Brain MRI, t1w sequence, axial 2D slice.
Patient: age 43, sex F, weight 95 kg, height 1.95 m
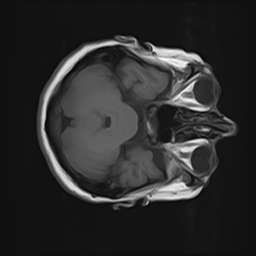